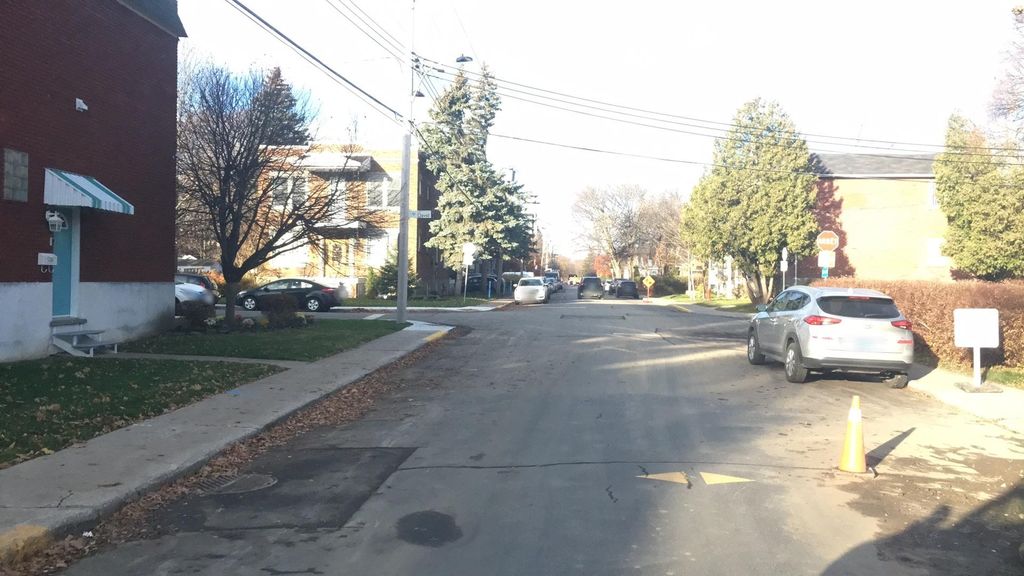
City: montreal